Field crop: maize
Growth stage: 2
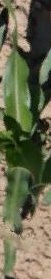
Species: maize